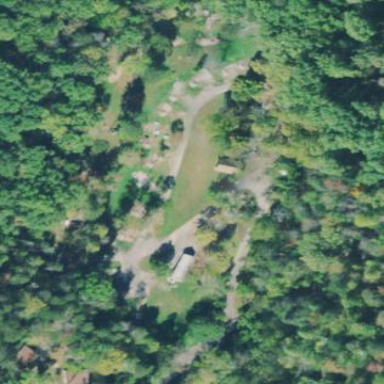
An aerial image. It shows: Campsite for tourism.